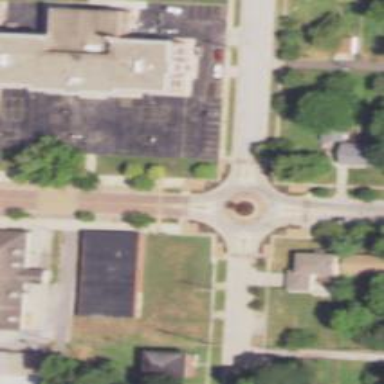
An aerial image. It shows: Residential road with asphalt surface leading to roundabout.